【题型】解答题　【知识点】平面几何　【难度】easy
（1）如图 1，在$\triangle ABC$中，$\angle A=90^\circ$，将线段$BC$绕点$B$顺时针旋转$90^\circ$得到线段$BD$，作$DE \perp AB$交$AB$的延长线于点$E$，求证：$AB=DE$；\\
（2）如图 2，连接$CD$并延长交$AB$的延长线于点$F$，若$AB=2$，$AC=6$，求$BF$的长．

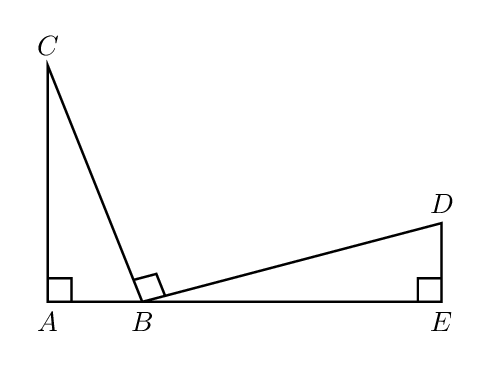
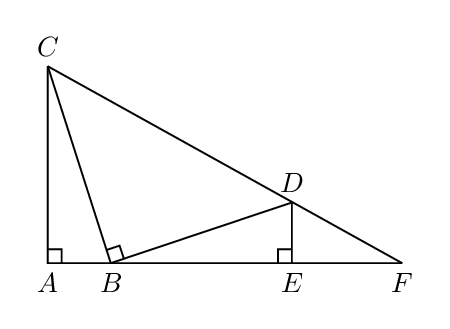
【解答】
\noindent \textbf{【答案】}（1）见解析 （2）$\boldsymbol{10}$

\vspace{1em}
\noindent \textbf{【分析】}本题考查旋转的性质，全等三角形的判定与性质，相似三角形的判定与性质，掌握知识点是解题的关键．\\
（1）先证明$\angle CBD=90^\circ$，$BC=BD$，可推导出$\angle BCA=\angle DBE=90^\circ-\angle ABC$，继而证明$\triangle ABC \cong \triangle EDB$（AAS），即可解答；\\
（2）先证明$BE=AC$，$DE=AB$，再推导出$DE \parallel AC$，可得到$\triangle DEF \sim \triangle CAF$，则$\dfrac{DE}{AC}=\dfrac{EF}{AF}$，求出$EF=4$，即可解答．

\vspace{1em}
\noindent \textbf{【详解】}（1）证明：$\because$线段$BC$绕点$B$顺时针旋转$90^\circ$得到线段$BD$，
\[
\therefore \angle CBD=90^\circ,\ BC=BD,
\]

\[
\therefore \angle BCA=\angle DBE=90^\circ-\angle ABC,
\]
$\because \angle A=\angle E=90^\circ$,
在$\triangle ABC$和$\triangle EDB$中，
\[
\begin{cases}
\angle A=\angle E=90^\circ \\
\angle BCA=\angle DBE \\
BC=BD
\end{cases}
\]
\[
\therefore \triangle ABC \cong \triangle EDB\ (\text{AAS}),
\]
\[
\therefore AB=DE;
\]

\vspace{1em}
\noindent （2）解：由（1）可知：$\triangle ABC \cong \triangle EDB$（AAS），
\[
\therefore BE=AC,\ DE=AB,
\]
$\because AB=2$，$AC=6$,
\[
\therefore DE=2,\ BE=6,
\]
\[
\therefore AE=AB+BE=8,
\]
$\because \angle DEB+\angle A=180^\circ$,
\[
\therefore DE \parallel AC
\]
\[
\therefore \triangle DEF \sim \triangle CAF,
\]
\[
\therefore \dfrac{DE}{AC}=\dfrac{EF}{AF},
\]
即$\dfrac{2}{6}=\dfrac{EF}{EF+8}$,
\[
\therefore EF=4,
\]
\[
\therefore BF=BE+EF=10.
\]
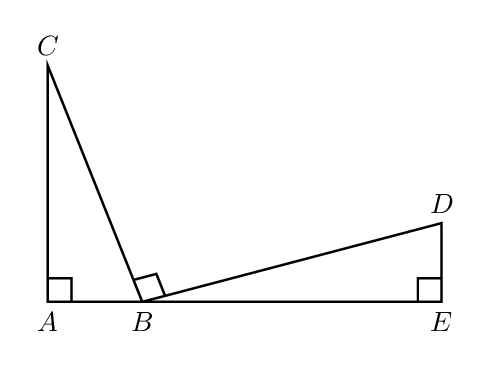
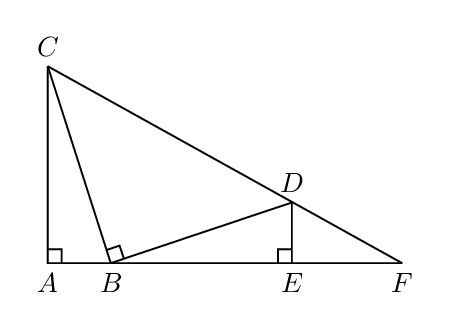